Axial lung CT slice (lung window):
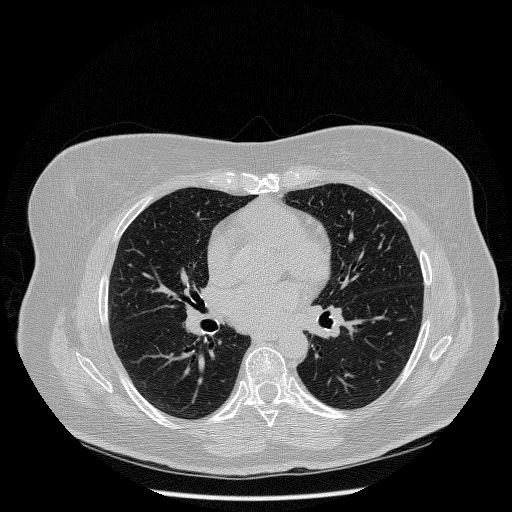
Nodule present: no